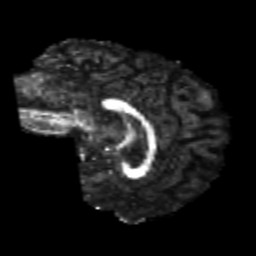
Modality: FA
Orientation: sagittal
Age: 24
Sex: male
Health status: healthy
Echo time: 0.074 s